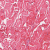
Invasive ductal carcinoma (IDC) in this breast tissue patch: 0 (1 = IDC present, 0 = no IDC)